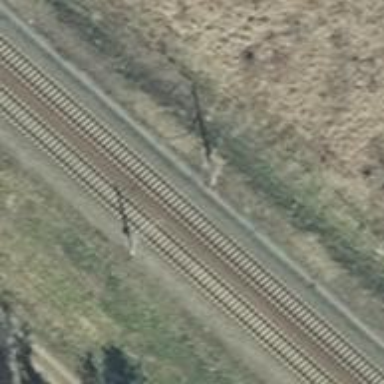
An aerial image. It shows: Railway milestone with catenary mast.